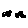
Label: car